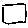
Label: square